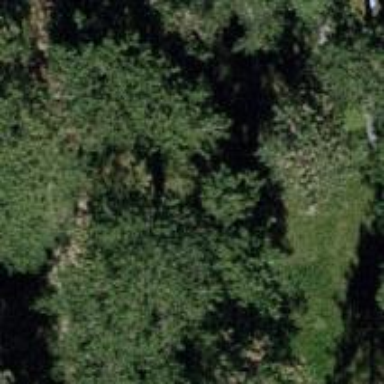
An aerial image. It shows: Tree with mixed leaves.